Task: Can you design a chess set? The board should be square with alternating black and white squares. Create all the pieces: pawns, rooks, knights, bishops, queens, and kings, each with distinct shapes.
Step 3609:
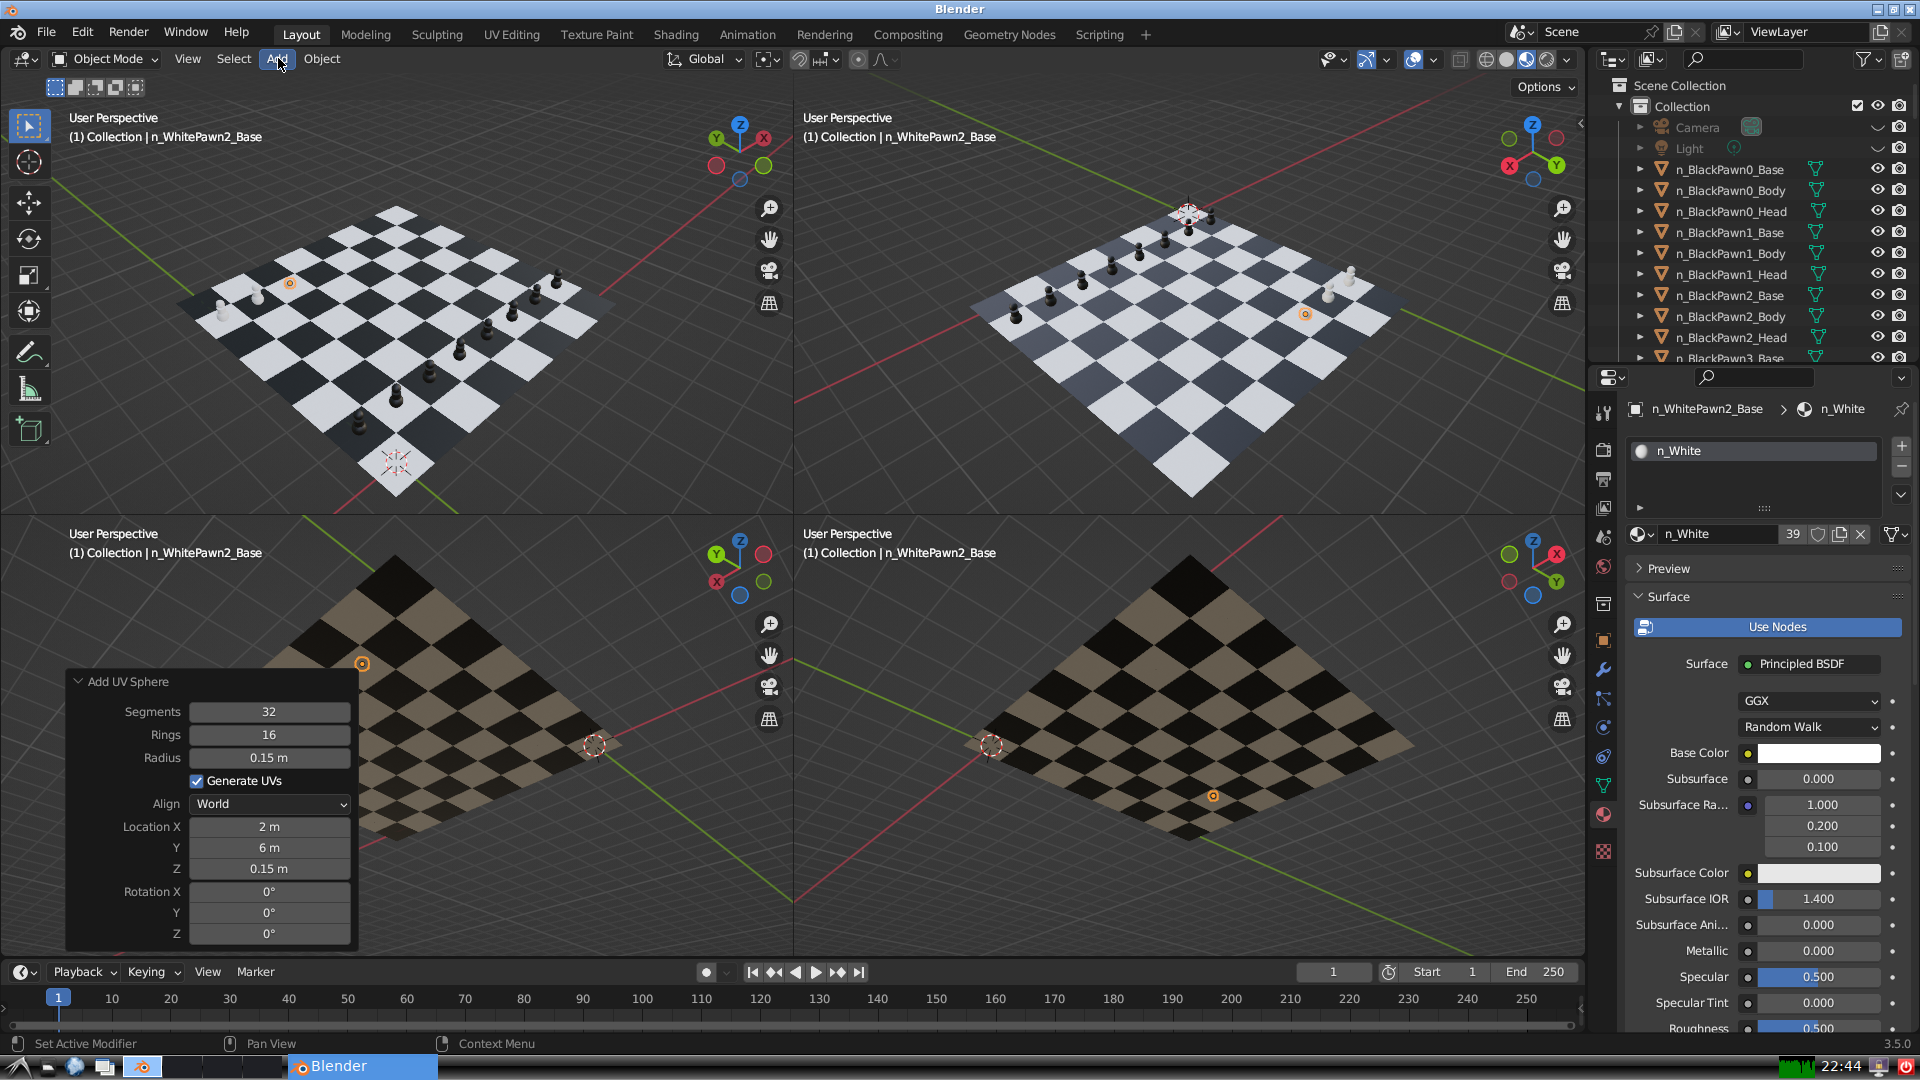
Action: click: no